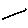
Label: line